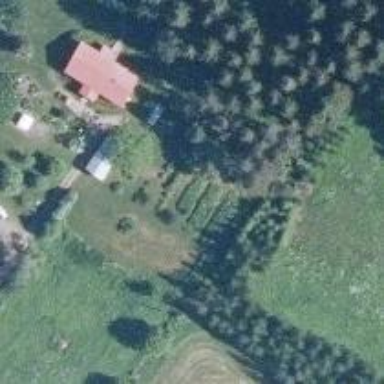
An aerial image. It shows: Farmyard area.